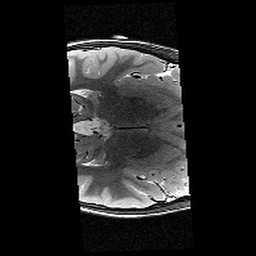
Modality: T2w
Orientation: axial
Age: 11
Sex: male
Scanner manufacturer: siemens
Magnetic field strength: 3 T
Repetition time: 9.23 s
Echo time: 0.067 s